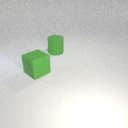
large green rubber cylinder to the right of large green rubber cube